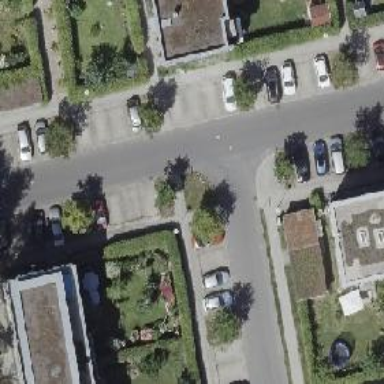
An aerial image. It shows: Living street.